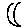
Label: moon